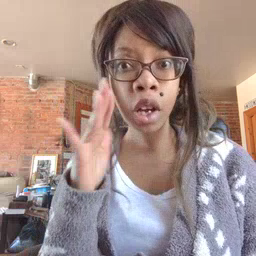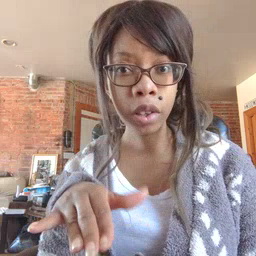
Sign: bad